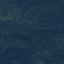
Land use / land cover: Forest